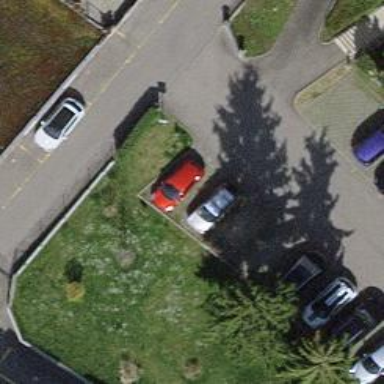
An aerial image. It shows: Car-sharing service available at this location.